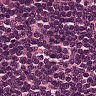
Metastatic tissue present: no